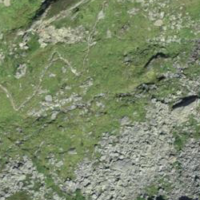
EUNIS habitat code: 26
Species observed at this site:
Rana temporaria